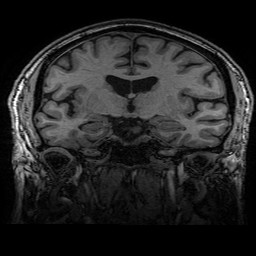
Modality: T1w
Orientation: sagittal
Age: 69
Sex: male
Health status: healthy
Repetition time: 2.53 s
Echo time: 0.0034 s